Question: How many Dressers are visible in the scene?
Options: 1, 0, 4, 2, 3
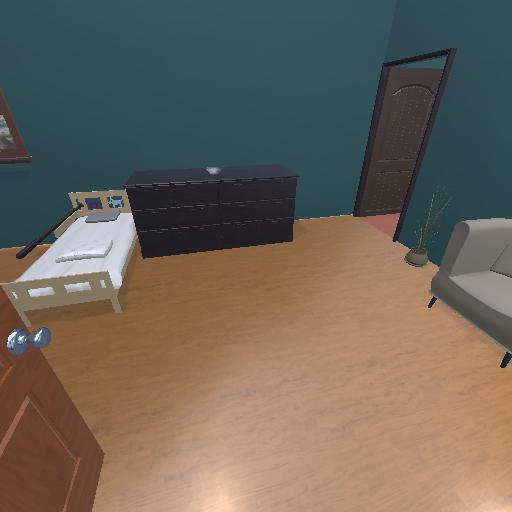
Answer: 1